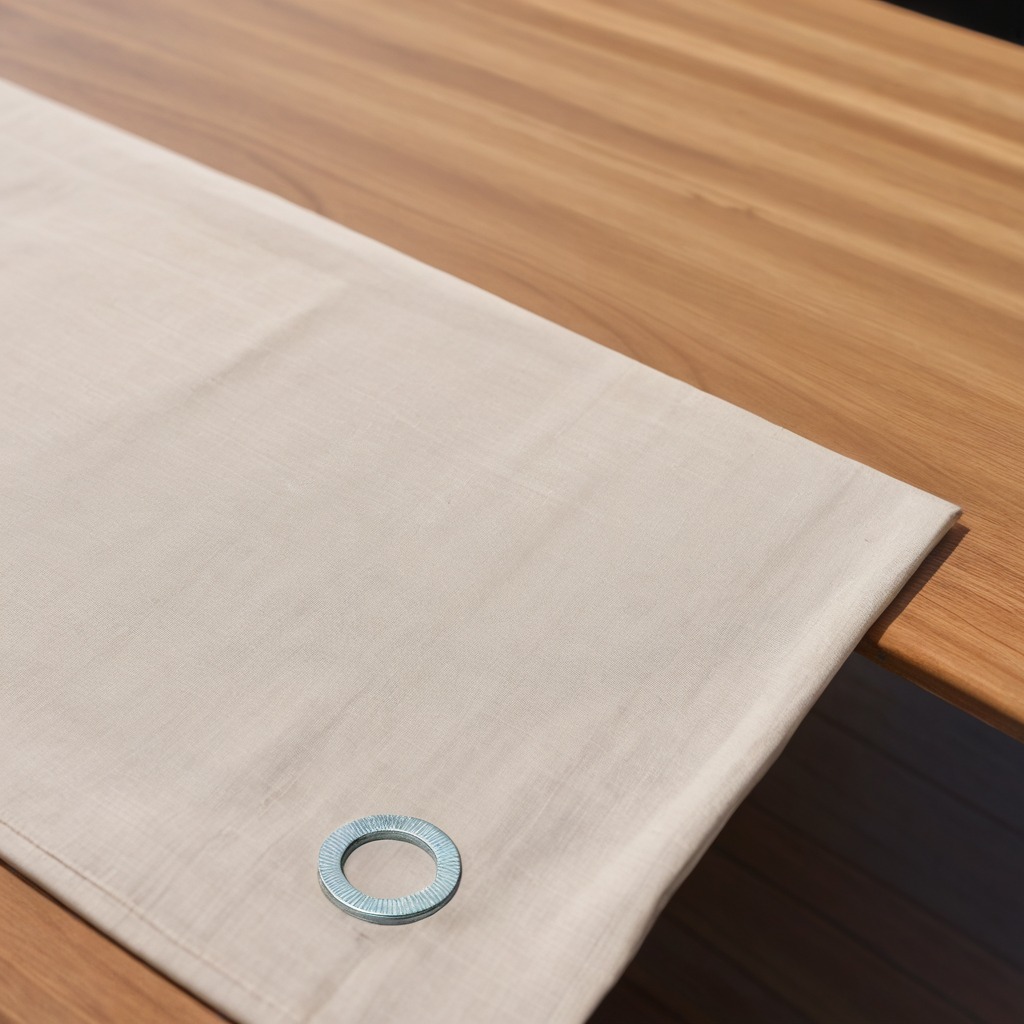
A flat metal washer lies on the wooden table.